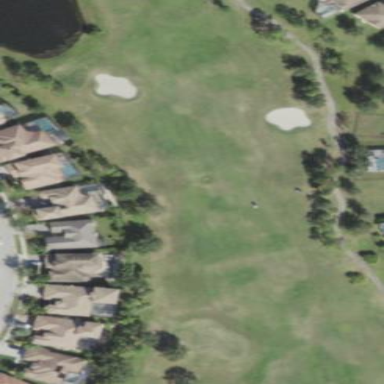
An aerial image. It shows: Picturesque green golfing area with grass land use.